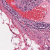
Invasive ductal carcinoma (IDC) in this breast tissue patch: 0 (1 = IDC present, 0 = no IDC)